Question:
Database consists of multiple tables and multiple columns as shown & i have pasted this law.sqlite in assets folder.
Suppose i want to access all the elements of column as shown . So how should i code for it?
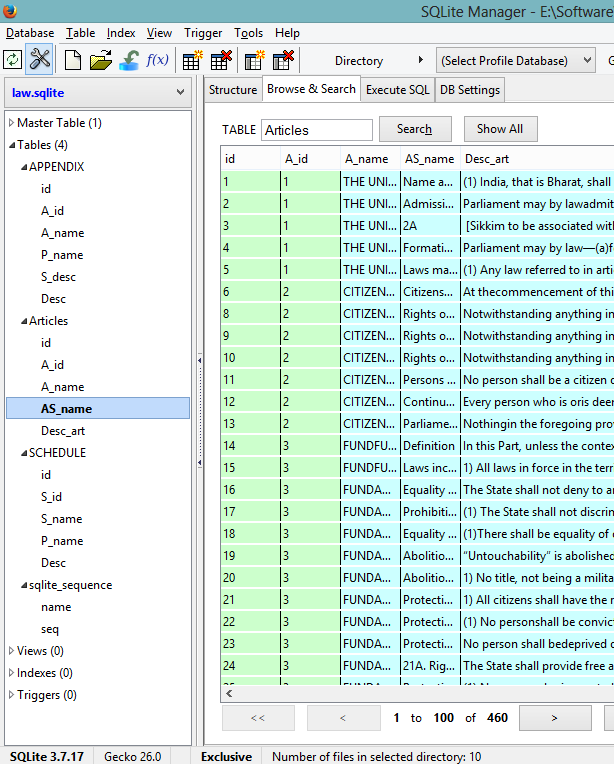
Answer: I tried and now the problem is solved :
For anyone facing similar type of problem can try my implementation :
Make a GetterSetter class (named 'GS' here) & generate the <URL> of variables used.
Like in my case:
'''
public class GS {
String AS_name;
public String getAS_name() {
return AS_name;
}
public void setAS_name(String aS_name) {
AS_name = aS_name;
}
}
'''
Make a 'DBAdapter' class which extends 'SQLiteOpenHelper' & in that assign the your name of the file with extension .sqlite !
Rest you need only to copy my 'DBAdapter.java' code & take care to implement the method 'getData()' in which the data from database is fetched !
'''
public class DBAdapter extends SQLiteOpenHelper
{
CustomAdapter adapter;
static String name = "law.sqlite"; //--Replace it with ur sqlite name
static String path = "";
static ArrayList<GS> gs;
static SQLiteDatabase sdb;
@Override
public void onCreate(SQLiteDatabase db)
{
// TODO Auto-generated method stub
}
@Override
public void onUpgrade(SQLiteDatabase db, int oldVersion, int newVersion)
{
// TODO Auto-generated method stub
}
private DBAdapter(Context v)
{
super(v, name, null, 1);
path = "/data/data/" + v.getApplicationContext().getPackageName() + "/databases";
}
public boolean checkDatabase()
{
SQLiteDatabase db = null;
try
{
db = SQLiteDatabase.openDatabase(path + "/" + name, null, SQLiteDatabase.OPEN_READONLY);
} catch (Exception e)
{
e.printStackTrace();
}
if (db == null)
{
return false;
}
else
{
db.close();
return true;
}
}
public static synchronized DBAdapter getDBAdapter(Context v)
{
return (new DBAdapter(v));
}
public void createDatabase(Context v)
{
this.getReadableDatabase();
try
{
InputStream myInput = v.getAssets().open(name);
// Path to the just created empty db
String outFileName = path +"/"+ name;
// Open the empty db as the output stream
OutputStream myOutput = new FileOutputStream(outFileName);
// transfer bytes from the inputfile to the outputfile
byte[] buffer = new byte[1024];
int length;
while ((length = myInput.read(buffer)) > 0)
{
myOutput.write(buffer, 0, length);
}
// Close the streams
myOutput.flush();
myOutput.close();
myInput.close();
} catch (IOException e)
{
System.out.println(e);
}
}
public void openDatabase()
{
try
{
sdb = SQLiteDatabase.openDatabase(path + "/" + name, null,
SQLiteDatabase.OPEN_READWRITE);
} catch (Exception e)
{
System.out.println(e);
}
}
public ArrayList<GS> getData()
{
try{
Cursor c1 = sdb.rawQuery("SELECT DISTINCT * FROM Articles", null);
gs = new ArrayList<GS>();
while (c1.moveToNext())
{
GS q1 = new GS();
q1.setAS_name(c1.getString(3)); //--- here 3 represents column no.
Log.v("AS_name",q1.AS_name+"");
gs.add(q1);
}
}
catch (Exception e) {
e.printStackTrace();
}
return gs;
}
}
'''
The class 'MainActivity.java' :
'''
public class MainActivity extends Activity {
ArrayList<GS> q = new ArrayList<GS>();
CustomAdapter adapter;
ListView lv;
@Override
protected void onCreate(Bundle savedInstanceState) {
super.onCreate(savedInstanceState);
setContentView(R.layout.activity_main);
// Get ListView object from xml
lv = (ListView) findViewById(R.id.listView1);
DBAdapter db = DBAdapter.getDBAdapter(getApplicationContext());
if (!db.checkDatabase())
{
db.createDatabase(getApplicationContext());
}
db.openDatabase();
q = db.getData();
for(int i=0;i<q.size();i++)
{
Log.i("outside",""+q.get(i).getAS_name());
}
lv = (ListView) findViewById(R.id.listView1);
lv.setAdapter(new CustomAdapter(MainActivity.this,q));
//lv.setAdapter(adapter);
}
class CustomAdapter extends ArrayAdapter<GS>
{
ArrayList<GS> list;
LayoutInflater mInfalter;
public CustomAdapter(Context context, ArrayList<GS> list)
{
super(context,R.layout.customlayout,list);
this.list= list;
mInfalter = LayoutInflater.from(context);
for(int i=0;i<list.size();i++)
{
Log.i("................",""+list.get(i).getAS_name());
}
}
// public int getCount(){
// return list.size();
// }
@Override
public View getView(int position, View convertView, ViewGroup parent) {
ViewHolder holder;
Log.i("..........","Hello in getView");
if(convertView==null)
{
convertView = mInfalter.inflate(R.layout.customlayout,parent,false);//--customlayout.xml must have a textView
holder = new ViewHolder();
holder.tv1 = (TextView)convertView.findViewById(R.id.textView1);
convertView.setTag(holder);
}else{
holder = (ViewHolder)convertView.getTag();
}
holder.tv1.setText(list.get(position).getAS_name());
return convertView;
}
}
static class ViewHolder
{
TextView tv1;
}
}
'''
Run this code & finally the list in the listview will be displayed ! :)